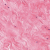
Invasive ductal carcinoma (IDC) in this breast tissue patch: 0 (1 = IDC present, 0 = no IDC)